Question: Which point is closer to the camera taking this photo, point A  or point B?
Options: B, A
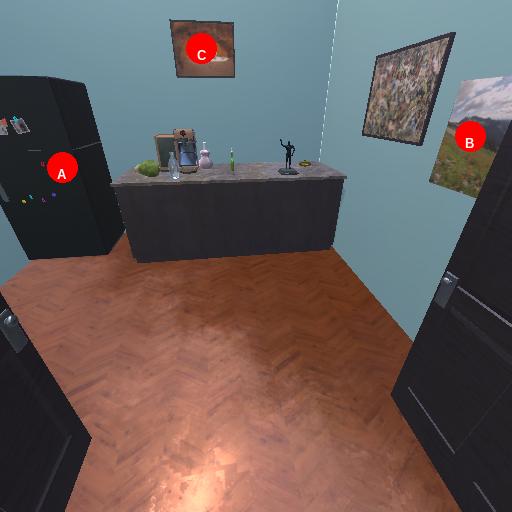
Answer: B